【题型】证明题　【知识点】解析几何　【难度】hard
在平面直角坐标系中，满足到
$(-1,0)$、$(1,0)$ 距离之和为定值的点的轨迹为曲线 $\Gamma$，且点 $P(2,0)$ 在曲线 $\Gamma$ 上。过点 $F(1,0)$ 且不平行于 $x$ 轴的直线与曲线 $\Gamma$ 交于点 $A、B$，$AB$ 的中点为 $G$，过点 $A、B$ 分别作直线 $l: x = 4$ 的垂线，垂足分别为 $C、D$，$l$ 与 $x$ 轴的交点为 $E$。\\[5pt]
(1) 求
$\Gamma$ 的方程；\\[5pt]
(2) 证明：
$AE \parallel GD$；\\[5pt]
(3) 记
$CG$ 与 $AE$ 的交点为 $M$，$DG$ 与 $BE$ 的交点为 $N$，求四边形 $MGNE$ 面积的最大值。\\[10pt]
【解答】
【答案】
\\[5pt]
(1)
$\frac{x^2}{4} + \frac{y^2}{3} = 1$\\[5pt]
(2) 证明见解析
\\[5pt]
(3)
$\frac{9}{4}$\\[10pt]

\noindent
【分析】
\\[5pt]
(1) 根据题意知定值为 4，进而根据椭圆的定义求解即可；
\\[5pt]
(2) 要证明
$AE \parallel GD$，只需证明直线 $AE$ 和 $GD$ 的斜率相等即可；\\[5pt]
(3) 将求四边形
$MGNE$ 的面积的最大值转化为求 $\triangle ABE$ 面积的最大值，联立直线和椭圆方程，利用根与系数的关系及函数的单调性求解即可。\\[10pt]

\noindent
【详解】
\\[5pt]
(1) 根据题意，点
$P(2,0)$ 到 $(-1,0)$、$(1,0)$ 距离之和为 4，\\[5pt]
所以，设点
$M \in \Gamma$，则 $M$ 到 $(-1,0)$、$(1,0)$ 距离之和为 4 且大于 $(-1,0)$ 与 $(1,0)$ 距离 2，\\[5pt]
所以，根据椭圆的定义得，曲线
$\Gamma$ 表示以 $(-1,0)$、$(1,0)$ 为焦点，长轴长为 4 的椭圆，\\[5pt]
所以，
$\frac{x^2}{a^2} + \frac{y^2}{b^2} = 1\ (a > b > 0, c = \sqrt{a^2 - b^2})$ 中，$2a = 4, 2c = 2$，即 $b = \sqrt{3}$，\\[5pt]
所以，曲线
$\Gamma$ 的方程为 $\frac{x^2}{4} + \frac{y^2}{3} = 1$。\\[10pt](2) 由题知椭圆右焦点为
$F(1,0)$，设直线 $AB$ 方程：\\[5pt]
$x = my + 1$，设 $A(x_1,y_1), B(x_2,y_2)$。\\[5pt]
联立
$\begin{cases} x = my + 1 \\ \frac{x^2}{4} + \frac{y^2}{3} = 1 \end{cases}$，消 $x$ 得：$(3m^2 + 4)y^2 + 6my - 9 = 0$\\[5pt]
由韦达定理：
$y_1 + y_2 = -\frac{6m}{3m^2 + 4}, y_1y_2 = -\frac{9}{3m^2 + 4}$。\\[5pt]
又
$C(4,y_1), D(4,y_2), E(4,0)$，$G\left(\frac{x_1 + x_2}{2},\frac{y_1 + y_2}{2}\right)$，\\[5pt]
所以
$k_{AE} = \frac{y_1 - 0}{x_1 - 4} = \frac{y_1}{x_1 - 4}$，$k_{GD} = \frac{\frac{y_1 + y_2}{2} - y_2}{\frac{x_1 + x_2}{2} - 4} = \frac{y_1 - y_2}{x_1 + x_2 - 8}$，\\[5pt]
要证
$AE \parallel GD$，即证 $\frac{y_1}{x_1 - 4} = \frac{y_1 - y_2}{x_1 + x_2 - 8}$，\\[5pt]
即证
$x_1y_2 + x_2y_1 + x_1y_1 = 4(y_1 + y_2)$，\\[5pt]
即证
$(my_1 + 1)y_2 + (my_2 + 1)y_1 = 4(y_1 + y_2)$，\\[5pt]
即证
$2my_1y_2 = 3(y_1 + y_2)$，\\[5pt]
又根据韦达定理：
$2my_1y_2 = 2m\left(-\frac{9}{3m^2 + 4}\right) = -\frac{18m}{3m^2 + 4} = 3(y_1 + y_2)$，得证。\\[10pt]

\noindent
(3) 如图：
\\[5pt]

在
$\triangle ABE$ 中，因为 $AE \parallel GD$，$G$ 是 $AB$ 中点，所以 $N$ 是 $BE$ 中点，\\[5pt]
由 (2) 同理可得
$BE \parallel CG$，所以四边形 $MGNE$ 是平行四边形，\\[5pt]
且
$G$ 是 $AB$ 中点，所以 $M$ 是 $AE$ 中点，连接 $GE$，\\[5pt]
易知
$S_{\triangle MGE} = \frac{1}{2}S_{\triangle AGE}, S_{\triangle GNE} = \frac{1}{2}S_{\triangle GBE}$\\[5pt]
所以
$S_{\text{四边形}MGNE} = S_{\triangle MGE} + S_{\triangle GNE} = \frac{1}{2}S_{\triangle AGE} + \frac{1}{2}S_{\triangle GBE} = \frac{1}{2}S_{\triangle ABE}$，\\[5pt]
由 (2) 得：
$y_1 + y_2 = -\frac{6m}{3m^2 + 4}, y_1y_2 = -\frac{9}{3m^2 + 4}$，\\[5pt]
令椭圆的右焦点为
$F$，则\\[5pt]
$S_{\triangle ABE} = S_{\triangle AFE} + S_{\triangle BFE} = \frac{1}{2} \times |EF| \times |y_2 - y_1|$\\[5pt]
即
$S_{\triangle ABE} = \frac{1}{2} \times (4 - 1) \times |y_2 - y_1|$\\[5pt]
计算
$|y_1 - y_2| = \sqrt{(y_1 + y_2)^2 - 4y_1y_2} = \sqrt{\left(-\frac{6m}{3m^2 + 4}\right)^2 + \frac{36}{3m^2 + 4}} = \frac{12\sqrt{m^2 + 1}}{3m^2 + 4}$\\[5pt]
所以，
$S_{\triangle ABE} = \frac{18\sqrt{m^2 + 1}}{3m^2 + 4}$\\[5pt]
（令
$t = \sqrt{m^2 + 1}(t \geq 1)$）化简得：\\[5pt]
$S_{\triangle ABE} = \frac{18t}{3t^2 + 1} = \frac{18}{3t + \frac{1}{t}}$\\[5pt]
由于对勾函数
$y = 3t + \frac{1}{t}(t \geq 1)$ 单调递增（对 $y = 3t + \frac{1}{t}$ 求导 $y' = 3 - \frac{1}{t^2} > 0, t \geq 1$），\\[5pt]
所以
$3t + \frac{1}{t} \geq 3 \times 1 + 1 = 4$，则 $S_{\triangle ABE} = \frac{18}{3t + \frac{1}{t}} \leq \frac{18}{4} = \frac{9}{2}$，\\[5pt]
故：
$S_{\text{四边形}MGNE} = \frac{1}{2}S_{\triangle ABE} \leq \frac{1}{2} \times \frac{9}{2} = \frac{9}{4}$。\\[5pt]
所以四边形
$MGNE$ 面积的最大值为：$\frac{9}{4}$。\\[10pt]

\noindent
【点睛】方法点睛：(1) 解答直线与椭圆的题目时，时常把两个曲线的方程联立，消去
$x$(或 $y$) 建立一元二次方程，然后借助根与系数的关系，并结合题设条件建立有关参变量的等量关系；(2) 涉及到直线方程的设法时，务必考虑全面，不要忽略直线斜率为 0 或不存在等特殊情形。有时若直线过 $x$
 轴上的一点，可将直线设成点斜式。
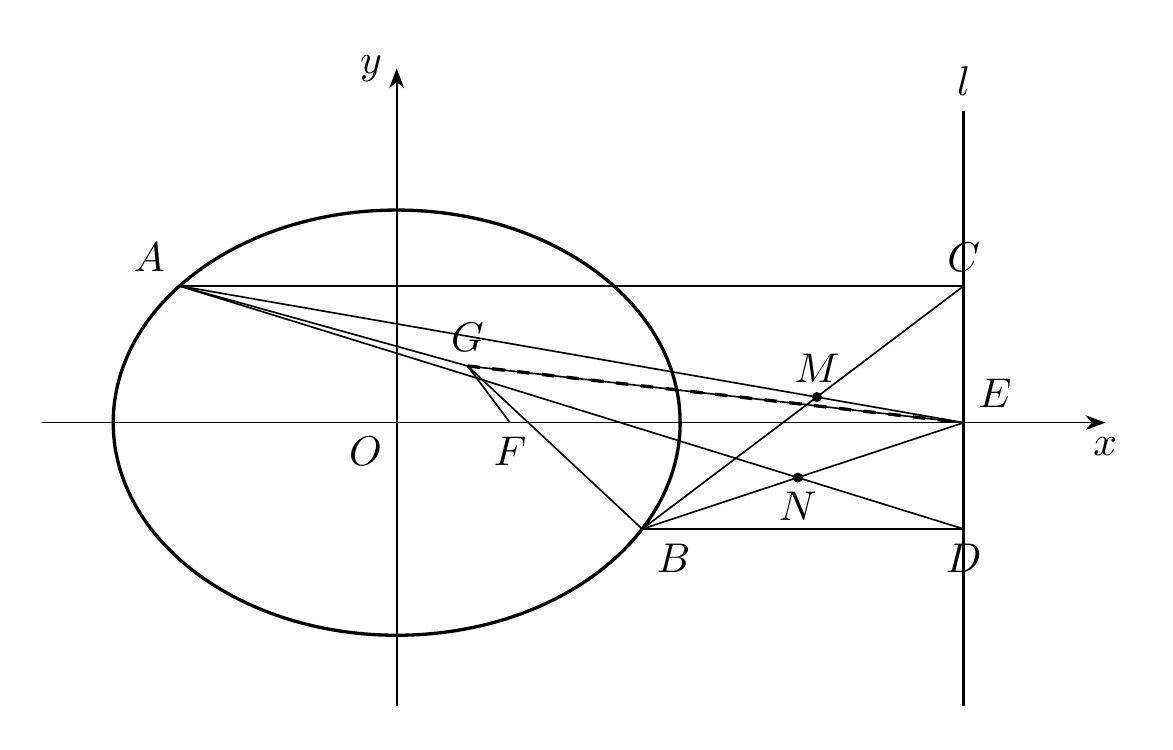